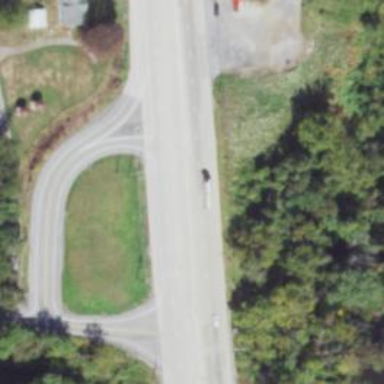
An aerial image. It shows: This image shows trunk highway that functions as expressway.